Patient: sex M, age 51
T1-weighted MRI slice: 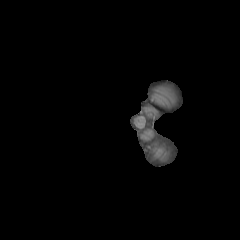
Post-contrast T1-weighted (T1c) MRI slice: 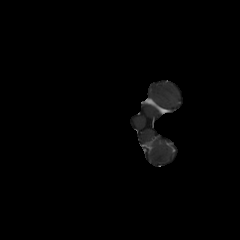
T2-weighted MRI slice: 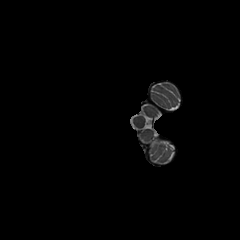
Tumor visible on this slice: no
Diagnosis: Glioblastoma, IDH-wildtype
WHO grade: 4